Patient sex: M
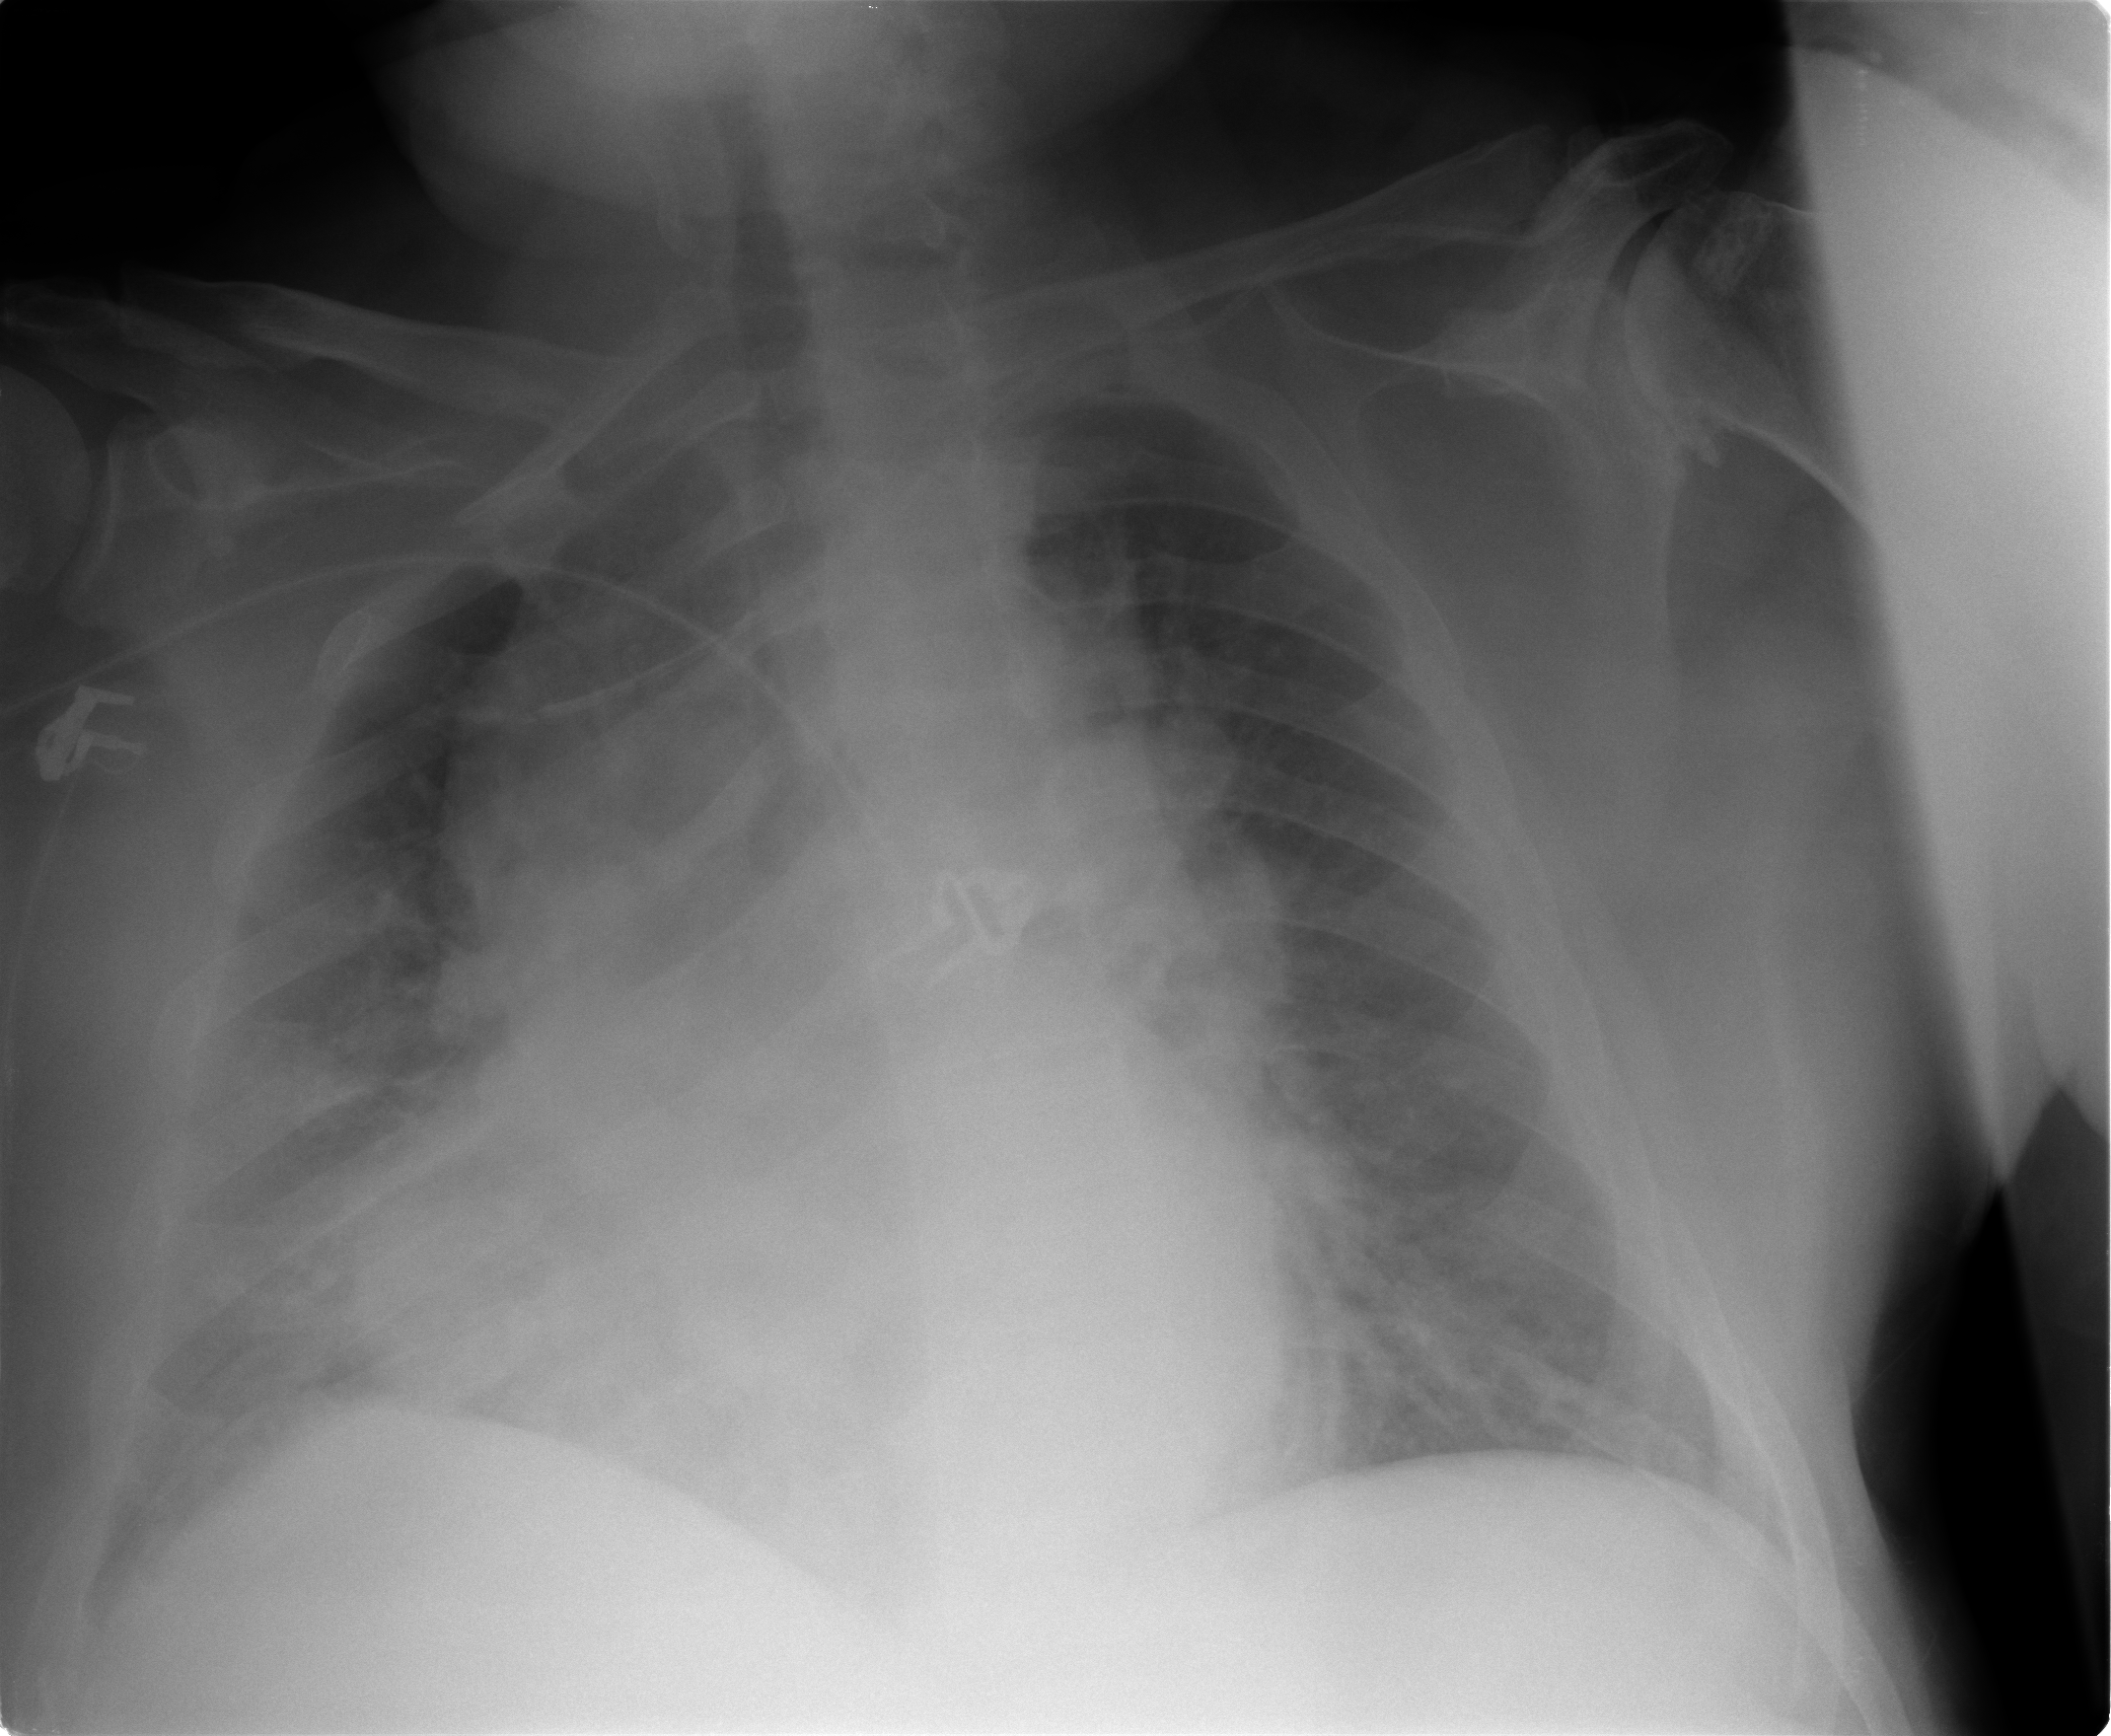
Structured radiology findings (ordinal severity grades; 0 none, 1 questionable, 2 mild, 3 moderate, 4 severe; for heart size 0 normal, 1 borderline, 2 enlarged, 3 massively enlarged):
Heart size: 1
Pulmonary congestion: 0
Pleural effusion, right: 1
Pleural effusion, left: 1
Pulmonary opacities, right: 1
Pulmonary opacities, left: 0
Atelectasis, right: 2
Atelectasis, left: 1